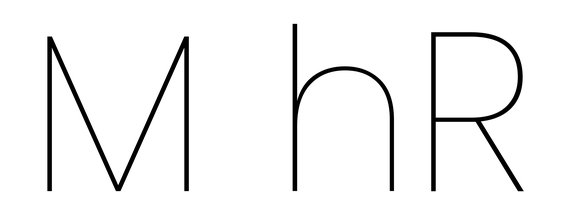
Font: Poppins-Thin